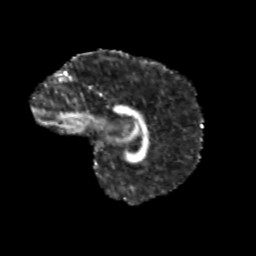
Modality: FA
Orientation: sagittal
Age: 11
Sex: male
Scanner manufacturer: siemens
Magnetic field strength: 3 T
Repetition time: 3.8 s
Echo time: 0.07 s